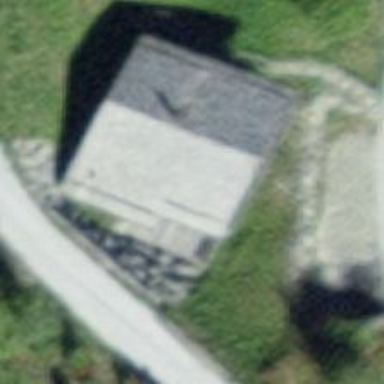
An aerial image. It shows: Building with tile roof.